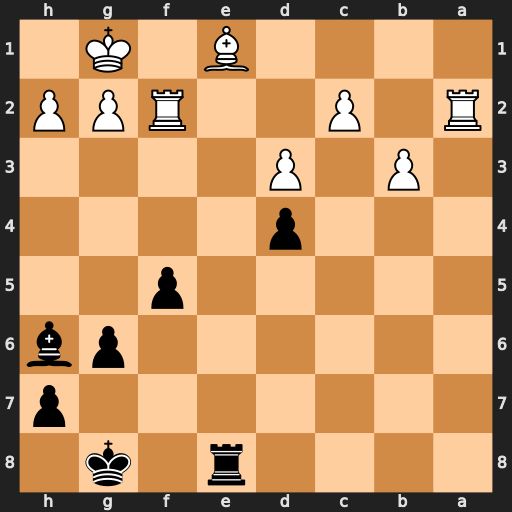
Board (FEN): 4r1k1/7p/6pb/5p2/3p4/1P1P4/R1P2RPP/4B1K1
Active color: b
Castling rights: -
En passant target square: -
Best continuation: Rxe1+ Rf1 Be3+ Kh1 Rxf1#